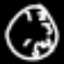
Label: clock